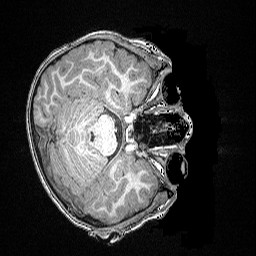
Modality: T1w
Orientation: axial
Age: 73
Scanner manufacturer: siemens
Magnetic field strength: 3 T
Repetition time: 2.5 s
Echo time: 0.00347 s